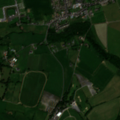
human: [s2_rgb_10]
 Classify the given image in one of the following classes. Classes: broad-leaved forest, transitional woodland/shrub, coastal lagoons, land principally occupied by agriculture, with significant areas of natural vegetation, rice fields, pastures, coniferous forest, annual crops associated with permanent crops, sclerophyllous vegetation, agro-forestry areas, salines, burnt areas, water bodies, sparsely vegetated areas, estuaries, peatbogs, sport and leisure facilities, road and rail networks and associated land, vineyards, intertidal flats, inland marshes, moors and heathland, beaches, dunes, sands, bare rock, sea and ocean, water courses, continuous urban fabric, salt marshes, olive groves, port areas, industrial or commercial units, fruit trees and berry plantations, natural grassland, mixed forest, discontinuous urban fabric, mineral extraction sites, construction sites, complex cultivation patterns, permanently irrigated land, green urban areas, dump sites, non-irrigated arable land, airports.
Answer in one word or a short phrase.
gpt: discontinuous urban fabric, sport and leisure facilities, non-irrigated arable land, pastures, complex cultivation patterns, land principally occupied by agriculture, with significant areas of natural vegetation